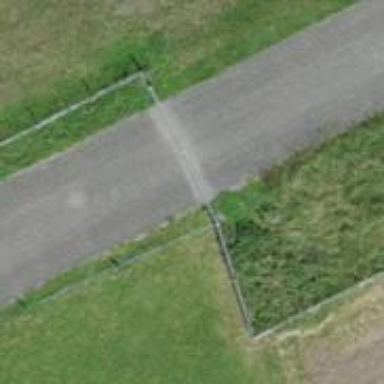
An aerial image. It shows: Gate.